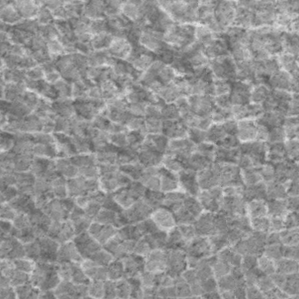
Label: frost